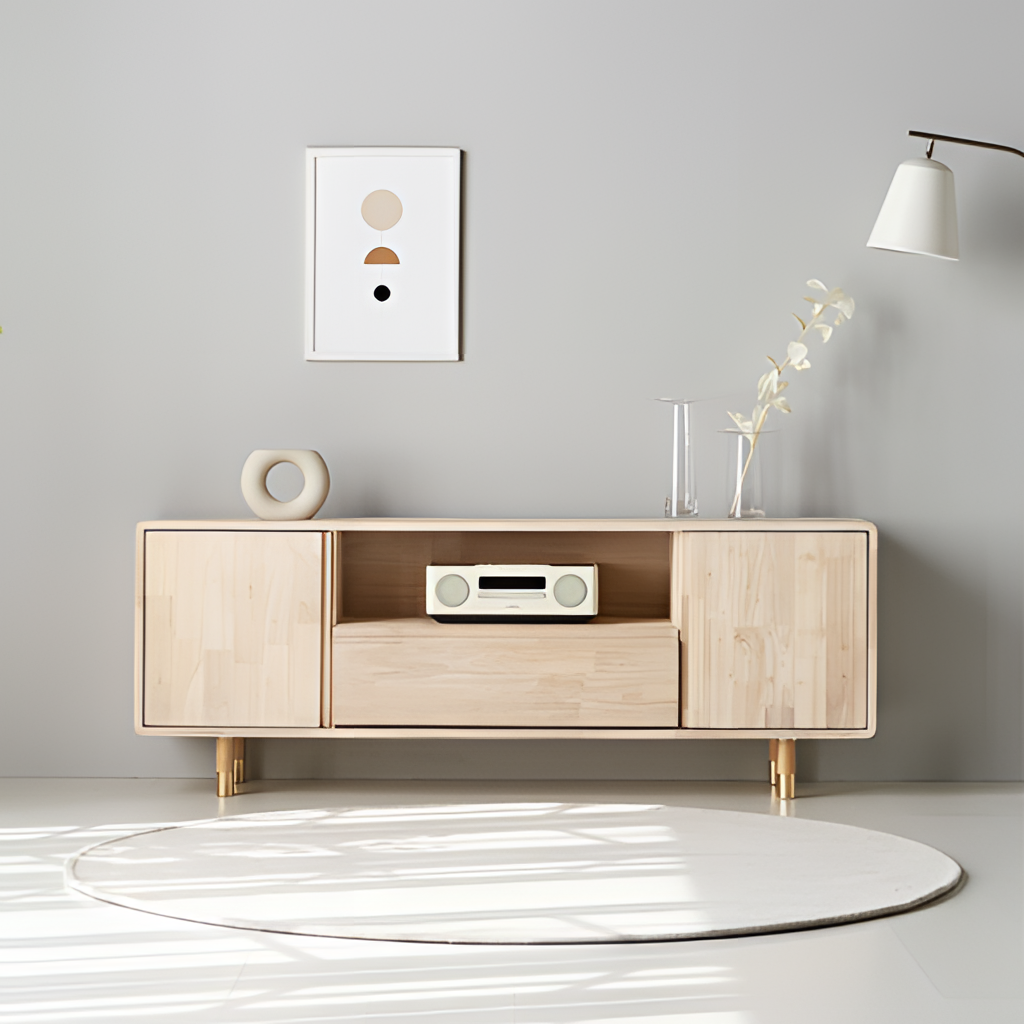
living room, wood wood console table, tile flooring, with large square pattern, paint wallpaper, with solid pattern, contemporary